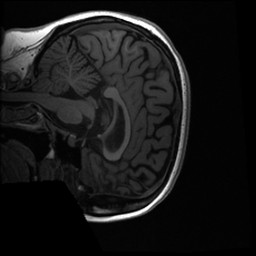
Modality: T1w
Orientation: sagittal
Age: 18
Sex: female